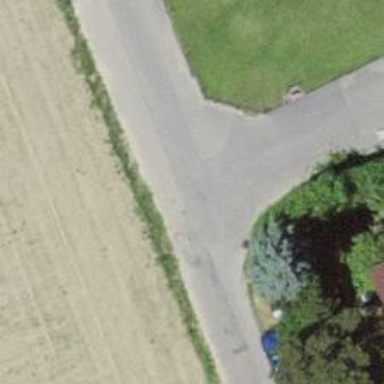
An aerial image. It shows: Residential road.